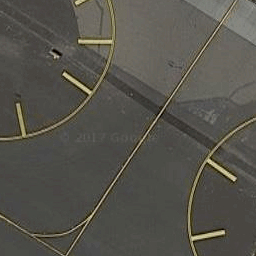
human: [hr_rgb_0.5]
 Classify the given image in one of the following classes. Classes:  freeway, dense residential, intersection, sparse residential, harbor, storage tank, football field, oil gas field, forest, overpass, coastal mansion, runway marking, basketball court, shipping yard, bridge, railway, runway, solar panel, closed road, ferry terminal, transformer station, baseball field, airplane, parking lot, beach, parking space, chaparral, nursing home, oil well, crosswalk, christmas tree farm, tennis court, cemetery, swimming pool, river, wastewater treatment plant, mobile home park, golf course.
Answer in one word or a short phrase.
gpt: runway marking